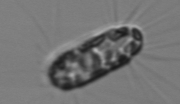
Label: Corethron_hystrix